Interaction volume radius: 5 \u00c5
Interaction volume height: 10 \u00c5
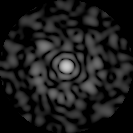
Disorder parameter: 0.862